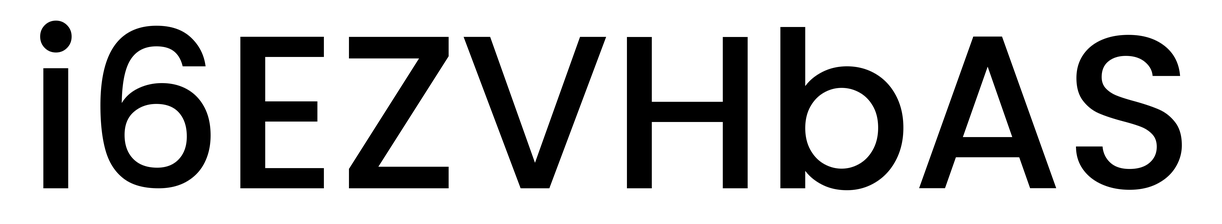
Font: Poppins-Medium